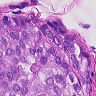
Metastatic tissue present: yes